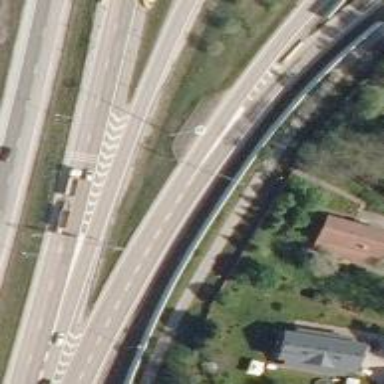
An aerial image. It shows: Asphalt motorway link.